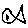
Label: fish